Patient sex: F
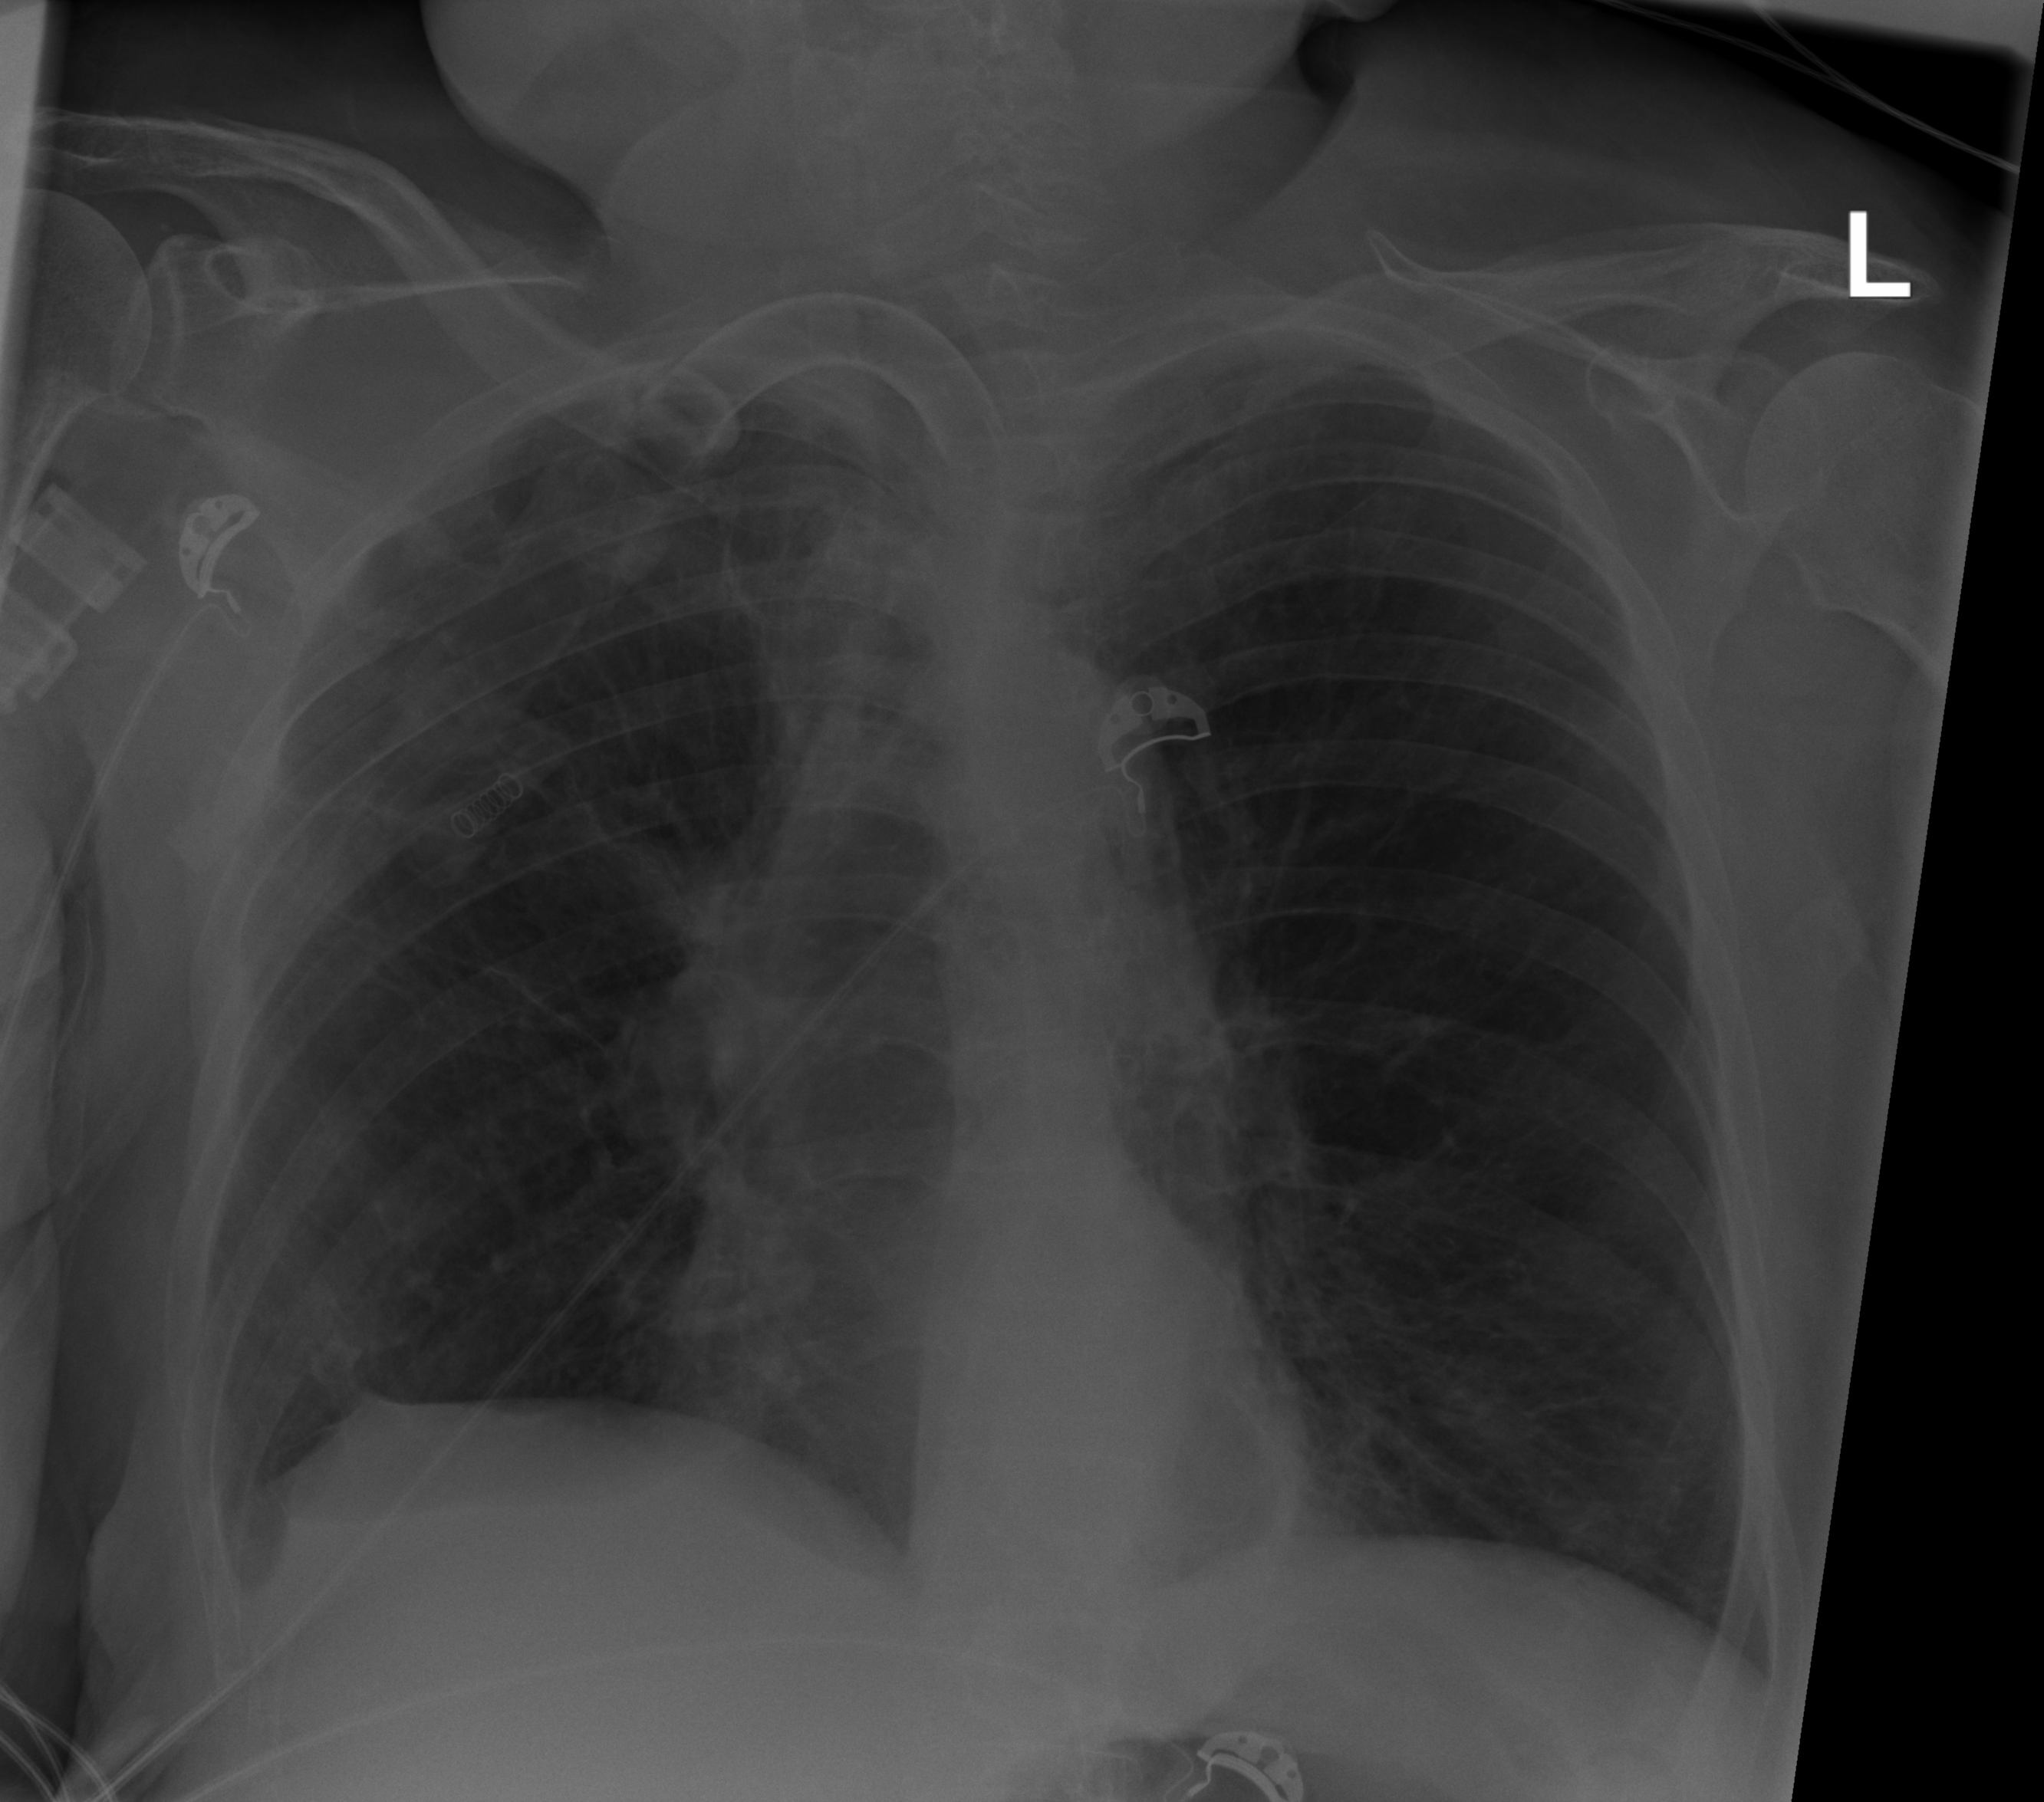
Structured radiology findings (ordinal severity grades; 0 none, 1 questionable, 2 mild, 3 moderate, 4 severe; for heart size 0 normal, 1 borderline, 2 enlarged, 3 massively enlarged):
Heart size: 0
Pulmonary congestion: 0
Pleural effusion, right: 2
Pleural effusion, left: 0
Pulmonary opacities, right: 0
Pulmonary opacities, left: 0
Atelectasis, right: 2
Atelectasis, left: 0